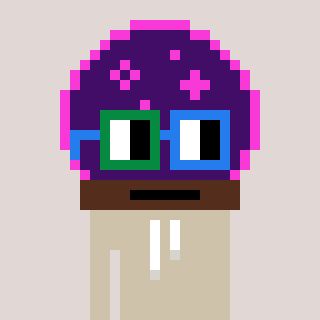
a pixel art character with square green and blue glasses, a crystalball-shaped head and a bege-colored body on a warm background